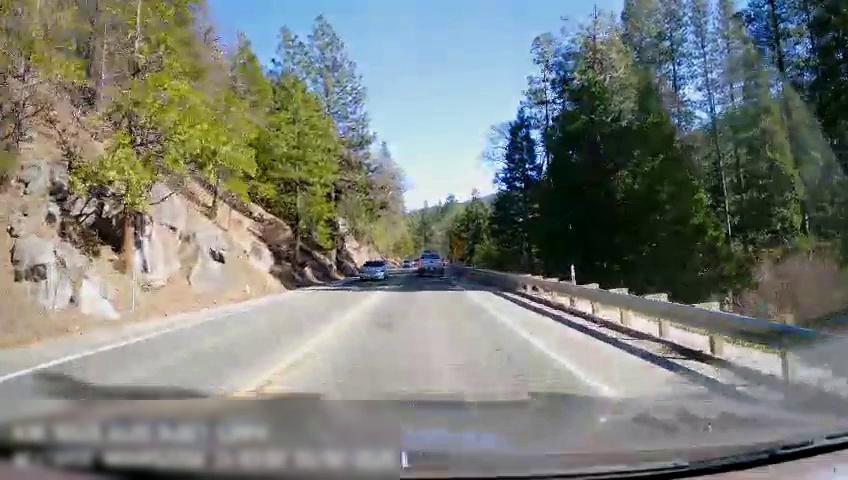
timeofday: Day
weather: Sunny
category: Drivable Space
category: Vehicles | Car
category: Vehicles | Truck
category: Lanes | Opposite Lane
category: Lanes | Opposite Lane
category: Lanes | Current Lane
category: Lanes | Current Lane
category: Traffic | Signs
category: Traffic | Signs